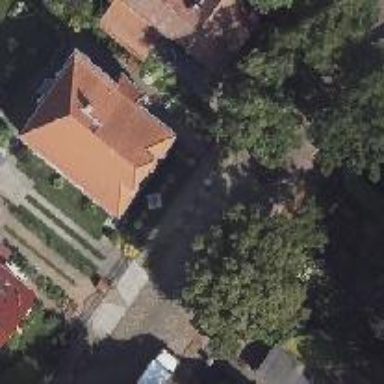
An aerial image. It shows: Detached building with hipped roof.